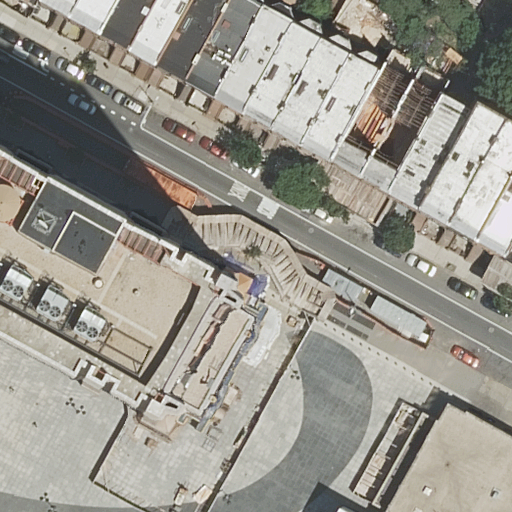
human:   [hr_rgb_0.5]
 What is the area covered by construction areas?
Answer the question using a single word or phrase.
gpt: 0m2

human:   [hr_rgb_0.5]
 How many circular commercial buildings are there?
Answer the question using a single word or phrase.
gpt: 0

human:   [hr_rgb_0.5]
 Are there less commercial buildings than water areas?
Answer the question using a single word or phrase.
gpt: no

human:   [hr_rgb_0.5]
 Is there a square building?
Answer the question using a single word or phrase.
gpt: no

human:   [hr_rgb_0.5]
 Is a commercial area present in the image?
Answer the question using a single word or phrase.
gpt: no

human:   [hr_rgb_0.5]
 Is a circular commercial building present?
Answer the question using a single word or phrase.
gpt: no

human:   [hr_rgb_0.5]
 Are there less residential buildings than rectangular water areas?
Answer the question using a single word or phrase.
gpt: no

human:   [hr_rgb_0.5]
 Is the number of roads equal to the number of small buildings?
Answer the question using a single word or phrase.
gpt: no

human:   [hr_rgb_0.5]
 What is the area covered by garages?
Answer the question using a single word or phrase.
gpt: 0m2

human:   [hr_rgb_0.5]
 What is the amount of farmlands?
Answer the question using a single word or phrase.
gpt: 0

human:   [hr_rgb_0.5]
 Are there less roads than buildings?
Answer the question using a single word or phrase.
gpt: yes

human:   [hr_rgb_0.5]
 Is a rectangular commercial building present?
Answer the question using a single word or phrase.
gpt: no

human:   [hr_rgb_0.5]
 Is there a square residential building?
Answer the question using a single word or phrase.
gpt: no

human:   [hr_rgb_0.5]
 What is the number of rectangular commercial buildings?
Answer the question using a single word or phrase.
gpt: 0

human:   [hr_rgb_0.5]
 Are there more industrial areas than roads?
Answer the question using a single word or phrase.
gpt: no

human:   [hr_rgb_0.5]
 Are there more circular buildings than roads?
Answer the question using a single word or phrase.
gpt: no

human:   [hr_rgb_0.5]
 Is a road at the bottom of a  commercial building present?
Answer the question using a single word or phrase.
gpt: no

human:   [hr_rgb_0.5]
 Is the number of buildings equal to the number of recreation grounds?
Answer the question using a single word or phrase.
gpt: no

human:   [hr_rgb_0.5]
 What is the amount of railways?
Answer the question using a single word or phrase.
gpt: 0

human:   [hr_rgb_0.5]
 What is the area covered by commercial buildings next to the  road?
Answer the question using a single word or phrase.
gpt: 0m2

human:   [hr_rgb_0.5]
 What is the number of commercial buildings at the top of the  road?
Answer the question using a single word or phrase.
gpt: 0

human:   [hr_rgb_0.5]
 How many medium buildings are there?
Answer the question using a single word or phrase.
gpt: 13

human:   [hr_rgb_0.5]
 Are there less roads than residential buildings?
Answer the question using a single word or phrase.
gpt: yes

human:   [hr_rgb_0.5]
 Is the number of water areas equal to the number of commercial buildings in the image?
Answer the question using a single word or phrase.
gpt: yes

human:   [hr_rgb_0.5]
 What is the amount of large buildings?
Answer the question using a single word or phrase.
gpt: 1

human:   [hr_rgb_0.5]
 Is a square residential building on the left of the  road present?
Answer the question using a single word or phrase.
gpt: no

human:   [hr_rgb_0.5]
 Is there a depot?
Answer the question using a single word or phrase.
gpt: no

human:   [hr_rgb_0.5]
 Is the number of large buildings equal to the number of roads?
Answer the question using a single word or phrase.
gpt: yes

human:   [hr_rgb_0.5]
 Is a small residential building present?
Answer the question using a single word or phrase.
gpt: yes

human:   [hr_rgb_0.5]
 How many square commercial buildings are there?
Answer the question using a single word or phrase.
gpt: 0

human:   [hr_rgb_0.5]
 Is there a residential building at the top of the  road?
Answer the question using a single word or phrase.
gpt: yes

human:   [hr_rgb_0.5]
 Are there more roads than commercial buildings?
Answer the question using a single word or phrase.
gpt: yes

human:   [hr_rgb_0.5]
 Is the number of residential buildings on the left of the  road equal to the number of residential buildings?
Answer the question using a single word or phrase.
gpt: no

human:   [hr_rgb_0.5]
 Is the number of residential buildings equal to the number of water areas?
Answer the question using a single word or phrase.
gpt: no

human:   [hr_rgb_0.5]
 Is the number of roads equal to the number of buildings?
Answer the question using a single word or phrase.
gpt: no

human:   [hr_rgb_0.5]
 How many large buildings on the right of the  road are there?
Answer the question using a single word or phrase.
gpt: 0